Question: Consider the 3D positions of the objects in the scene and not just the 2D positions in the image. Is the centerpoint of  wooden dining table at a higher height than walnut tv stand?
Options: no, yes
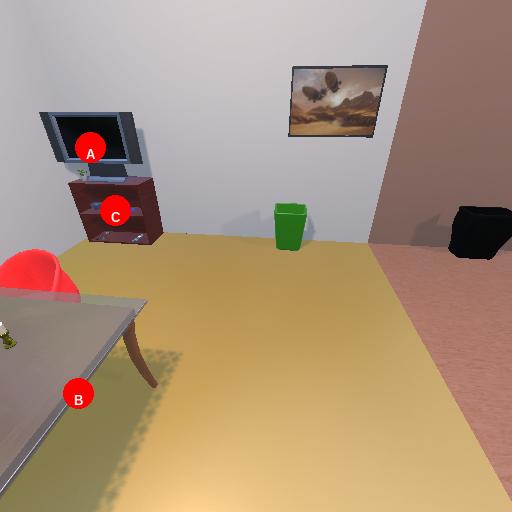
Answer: no